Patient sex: M
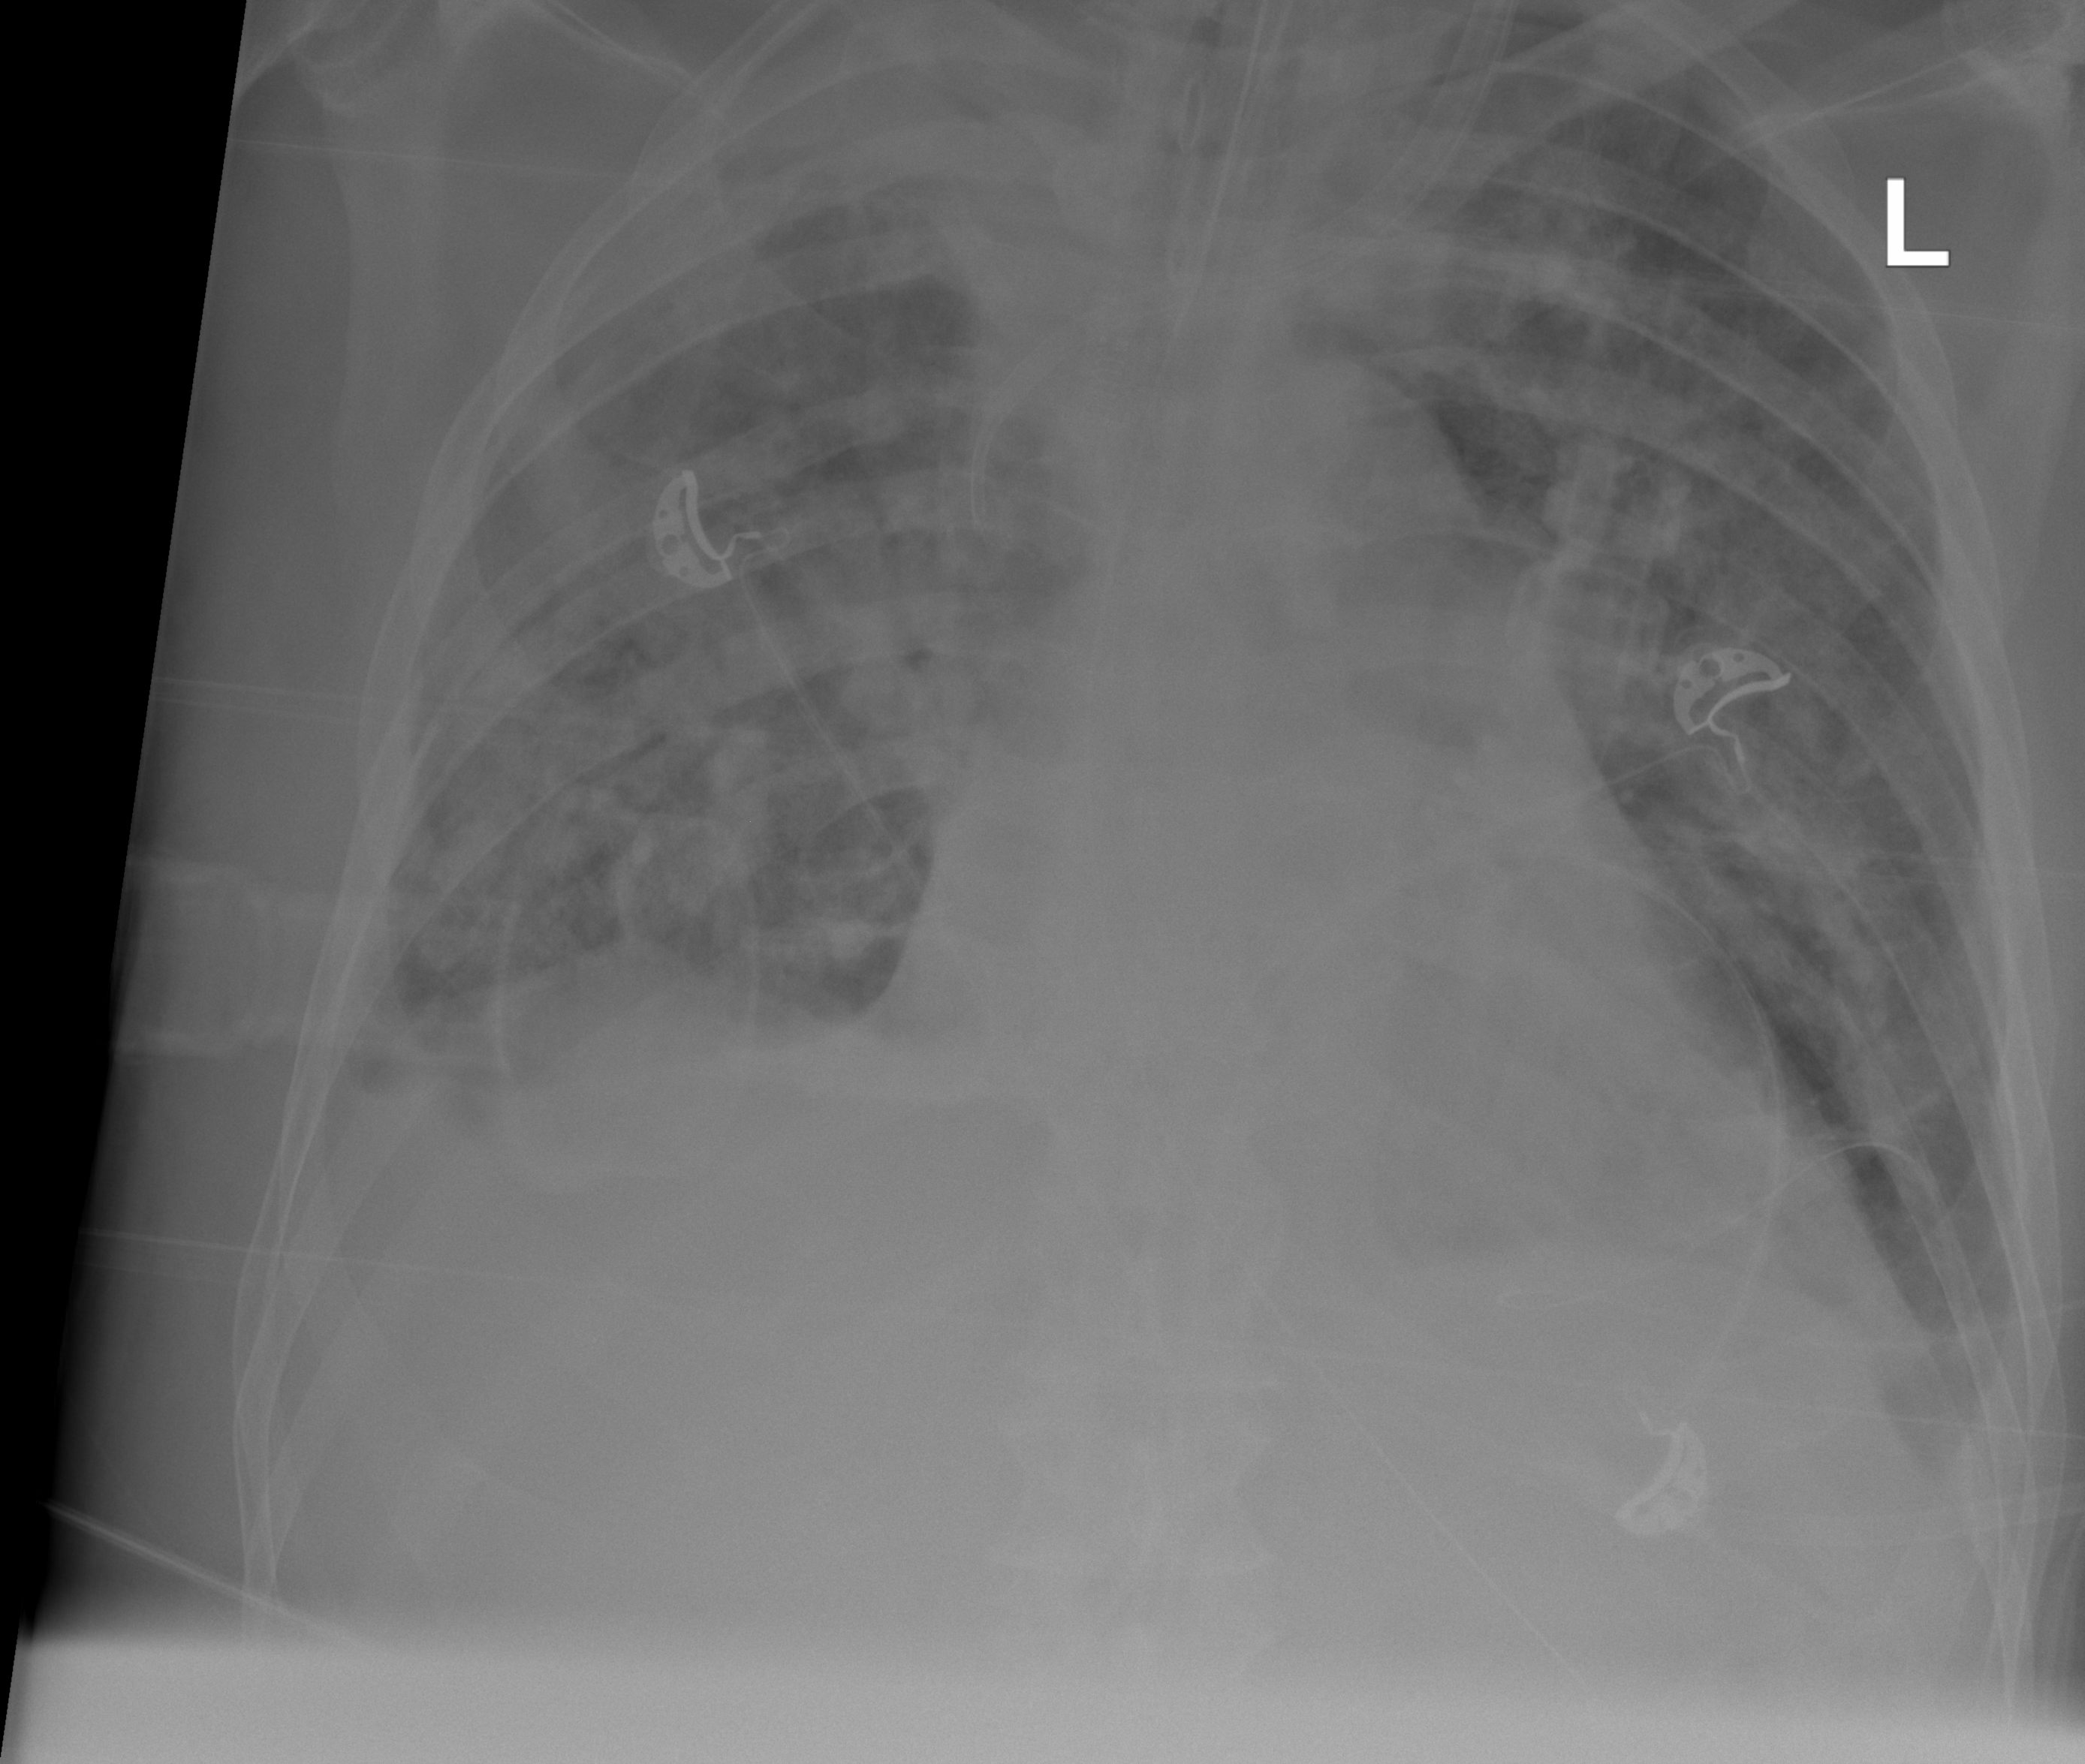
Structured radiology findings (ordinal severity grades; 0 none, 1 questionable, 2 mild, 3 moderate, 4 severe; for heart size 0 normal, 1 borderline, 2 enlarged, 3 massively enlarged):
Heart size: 2
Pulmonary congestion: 0
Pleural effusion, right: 3
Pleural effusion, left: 2
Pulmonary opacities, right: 3
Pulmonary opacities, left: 3
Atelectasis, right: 0
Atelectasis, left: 0